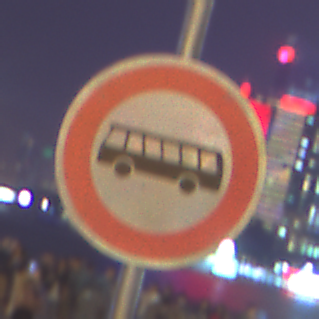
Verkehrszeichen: VerbotKraftomnibusse
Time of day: Night
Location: Outdoor (Urban)
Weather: PartlyCloudy
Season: NotSpecified
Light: Natural